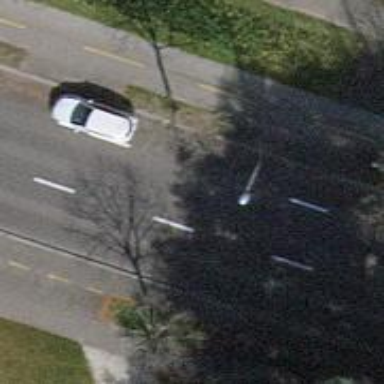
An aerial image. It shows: Avenue lined with trees.